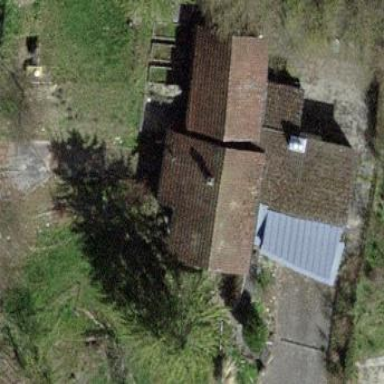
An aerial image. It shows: Building with tiled roof.